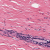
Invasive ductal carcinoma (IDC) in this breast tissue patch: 0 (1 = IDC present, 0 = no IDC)